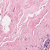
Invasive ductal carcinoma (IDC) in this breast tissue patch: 0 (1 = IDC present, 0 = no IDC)